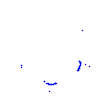
Particle: kaon